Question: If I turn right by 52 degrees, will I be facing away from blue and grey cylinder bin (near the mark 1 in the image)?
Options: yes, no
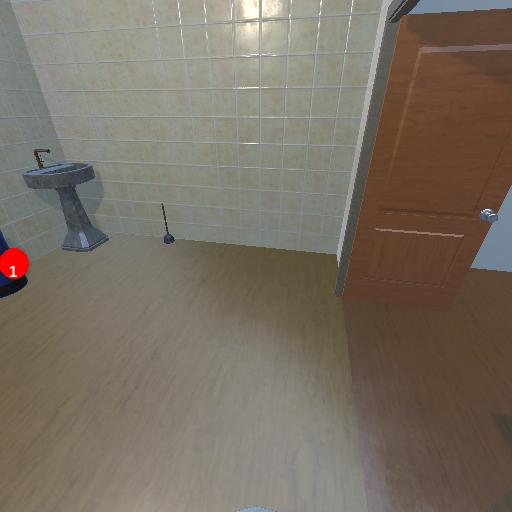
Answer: yes